Field crop: maize
Growth stage: 2
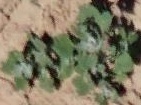
Species: chenopodium